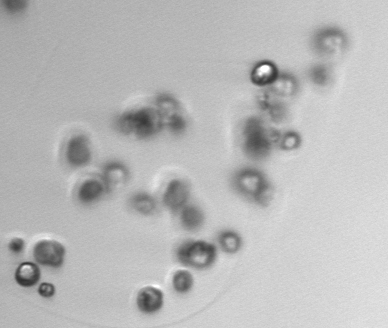
Label: Phaeocystis